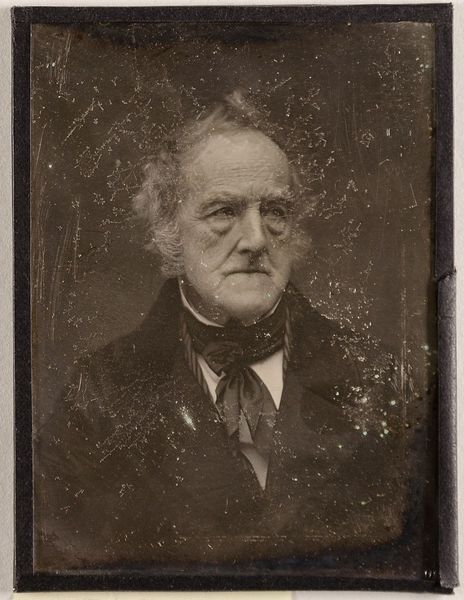
Titel: Heinrich Joachim Hesterich
Künstler: Carl Ferdinand Stelzner
Standort: Hamburg
Institution: Museum für Kunst und Gewerbe Hamburg
Schlagwörter: mann, person, brustbild, dreiviertelansicht, foto, fotografie, photographie, photo, lichtbild, daguerreotypie, historische, bildwerke, angewandte und bildende kunst, hessische systematik, künstler, persönlichkeit, porträtfotografie, porträtphotographie